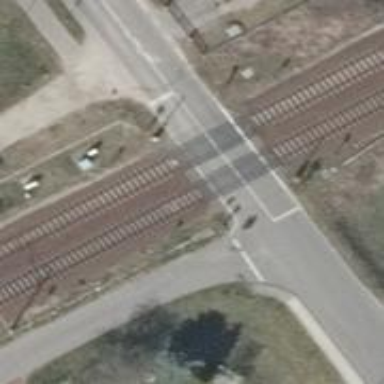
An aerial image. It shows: Level crossing along the railway.